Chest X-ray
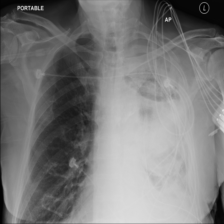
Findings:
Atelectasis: negative
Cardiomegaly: negative
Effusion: positive
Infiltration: negative
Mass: negative
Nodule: negative
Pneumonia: negative
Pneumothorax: negative
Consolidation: negative
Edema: negative
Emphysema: negative
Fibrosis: negative
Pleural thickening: negative
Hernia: negative